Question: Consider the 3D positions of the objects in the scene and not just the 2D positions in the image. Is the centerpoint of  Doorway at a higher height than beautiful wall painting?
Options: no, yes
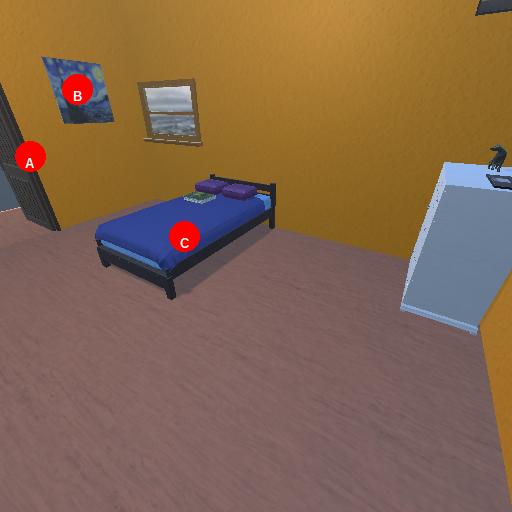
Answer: no